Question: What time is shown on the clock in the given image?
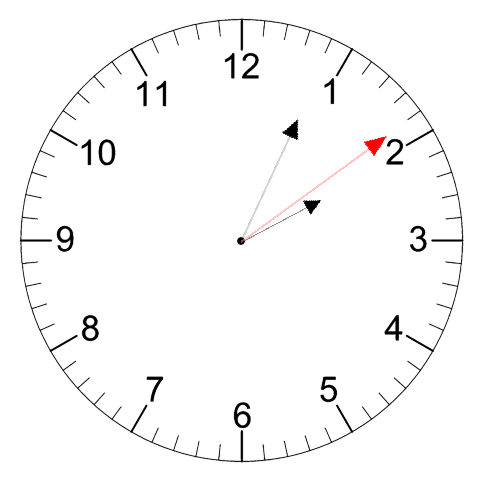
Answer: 02:04:09